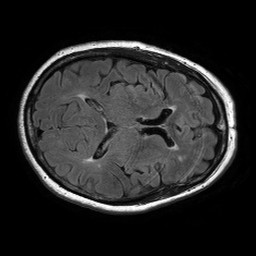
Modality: FLAIR
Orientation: axial
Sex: female
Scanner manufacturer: philips
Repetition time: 11 s
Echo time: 0.125 s